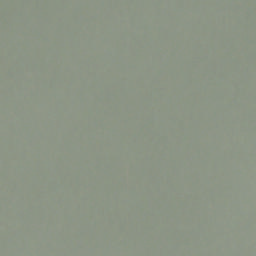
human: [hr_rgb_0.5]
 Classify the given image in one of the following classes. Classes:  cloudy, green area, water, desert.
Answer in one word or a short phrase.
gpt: cloudy